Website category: jobs
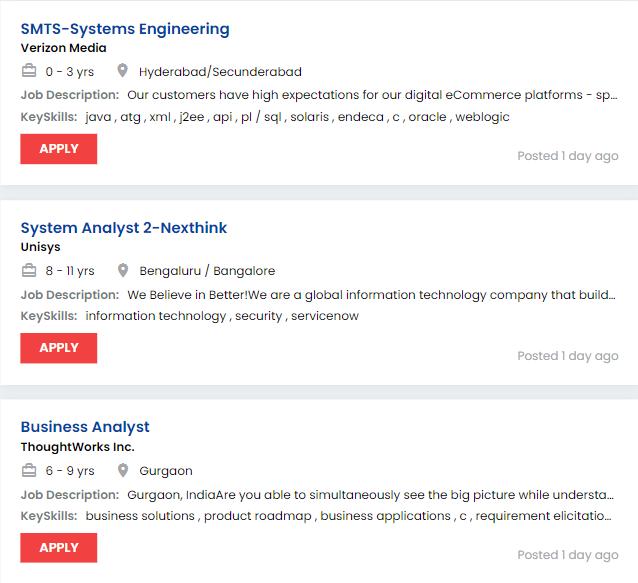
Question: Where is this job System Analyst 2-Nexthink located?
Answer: Bengaluru / Bangalore

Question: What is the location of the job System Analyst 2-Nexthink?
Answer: Bengaluru / Bangalore

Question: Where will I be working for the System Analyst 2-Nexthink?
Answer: Bengaluru / Bangalore

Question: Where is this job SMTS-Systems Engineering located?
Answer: Hyderabad/Secunderabad

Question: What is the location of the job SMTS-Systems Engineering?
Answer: Hyderabad/Secunderabad

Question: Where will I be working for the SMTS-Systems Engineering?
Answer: Hyderabad/Secunderabad

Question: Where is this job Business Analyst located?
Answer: Gurgaon

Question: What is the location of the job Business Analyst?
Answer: Gurgaon

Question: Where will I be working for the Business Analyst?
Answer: Gurgaon

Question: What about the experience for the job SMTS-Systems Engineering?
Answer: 0 - 3 yrs

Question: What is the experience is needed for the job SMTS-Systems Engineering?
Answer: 0 - 3 yrs

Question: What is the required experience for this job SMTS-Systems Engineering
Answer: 0 - 3 yrs

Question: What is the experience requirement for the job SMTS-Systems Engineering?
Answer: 0 - 3 yrs

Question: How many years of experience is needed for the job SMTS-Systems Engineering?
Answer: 0 - 3 yrs

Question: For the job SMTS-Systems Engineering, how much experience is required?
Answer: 0 - 3 yrs

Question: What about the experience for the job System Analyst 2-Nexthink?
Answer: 8 - 11 yrs

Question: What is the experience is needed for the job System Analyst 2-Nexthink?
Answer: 8 - 11 yrs

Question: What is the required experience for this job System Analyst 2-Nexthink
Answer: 8 - 11 yrs

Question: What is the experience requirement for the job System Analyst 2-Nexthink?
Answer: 8 - 11 yrs

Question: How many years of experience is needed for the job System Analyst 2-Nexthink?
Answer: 8 - 11 yrs

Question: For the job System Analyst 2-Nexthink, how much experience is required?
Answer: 8 - 11 yrs

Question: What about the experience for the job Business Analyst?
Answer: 6 - 9 yrs

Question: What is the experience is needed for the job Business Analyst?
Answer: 6 - 9 yrs

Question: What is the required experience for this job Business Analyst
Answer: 6 - 9 yrs

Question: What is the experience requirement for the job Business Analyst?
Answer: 6 - 9 yrs

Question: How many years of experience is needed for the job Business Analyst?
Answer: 6 - 9 yrs

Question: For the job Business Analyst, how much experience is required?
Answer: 6 - 9 yrs

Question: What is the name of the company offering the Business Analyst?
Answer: ThoughtWorks Inc.

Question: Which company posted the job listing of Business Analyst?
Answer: ThoughtWorks Inc.

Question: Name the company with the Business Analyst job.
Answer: ThoughtWorks Inc.

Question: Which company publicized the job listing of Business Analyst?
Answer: ThoughtWorks Inc.

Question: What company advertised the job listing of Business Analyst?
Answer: ThoughtWorks Inc.

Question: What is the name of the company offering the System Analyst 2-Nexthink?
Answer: Unisys

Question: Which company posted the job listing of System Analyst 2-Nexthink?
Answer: Unisys

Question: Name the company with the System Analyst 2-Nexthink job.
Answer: Unisys

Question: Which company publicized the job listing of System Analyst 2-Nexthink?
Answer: Unisys

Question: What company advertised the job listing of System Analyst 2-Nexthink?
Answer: Unisys

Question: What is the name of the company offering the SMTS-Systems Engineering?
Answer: Verizon Media

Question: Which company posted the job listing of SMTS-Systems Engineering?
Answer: Verizon Media

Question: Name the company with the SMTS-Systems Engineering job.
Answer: Verizon Media

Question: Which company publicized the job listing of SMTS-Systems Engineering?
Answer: Verizon Media

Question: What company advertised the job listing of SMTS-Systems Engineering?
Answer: Verizon Media

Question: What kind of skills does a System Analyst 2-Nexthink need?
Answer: information technology , security , servicenow

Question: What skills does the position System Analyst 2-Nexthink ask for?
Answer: information technology , security , servicenow

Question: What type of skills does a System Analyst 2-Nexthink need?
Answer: information technology , security , servicenow

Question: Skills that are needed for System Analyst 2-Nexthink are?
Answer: information technology , security , servicenow

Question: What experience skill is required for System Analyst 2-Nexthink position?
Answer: information technology , security , servicenow

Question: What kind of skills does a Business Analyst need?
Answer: business solutions , product roadmap , business applications , c , requirement elicitation , mobile , software delivery , analyst

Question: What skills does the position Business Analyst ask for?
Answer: business solutions , product roadmap , business applications , c , requirement elicitation , mobile , software delivery , analyst

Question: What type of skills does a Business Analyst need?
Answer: business solutions , product roadmap , business applications , c , requirement elicitation , mobile , software delivery , analyst

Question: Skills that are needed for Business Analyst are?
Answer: business solutions , product roadmap , business applications , c , requirement elicitation , mobile , software delivery , analyst

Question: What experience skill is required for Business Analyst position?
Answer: business solutions , product roadmap , business applications , c , requirement elicitation , mobile , software delivery , analyst

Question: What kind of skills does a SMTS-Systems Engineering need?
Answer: java , atg , xml , j2ee , api , pl / sql , solaris , endeca , c , oracle , weblogic

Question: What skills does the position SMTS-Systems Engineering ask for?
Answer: java , atg , xml , j2ee , api , pl / sql , solaris , endeca , c , oracle , weblogic

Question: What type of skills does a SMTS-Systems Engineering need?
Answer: java , atg , xml , j2ee , api , pl / sql , solaris , endeca , c , oracle , weblogic

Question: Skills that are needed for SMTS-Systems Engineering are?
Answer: java , atg , xml , j2ee , api , pl / sql , solaris , endeca , c , oracle , weblogic

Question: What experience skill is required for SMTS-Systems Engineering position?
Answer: java , atg , xml , j2ee , api , pl / sql , solaris , endeca , c , oracle , weblogic